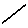
Label: line